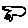
Label: bird